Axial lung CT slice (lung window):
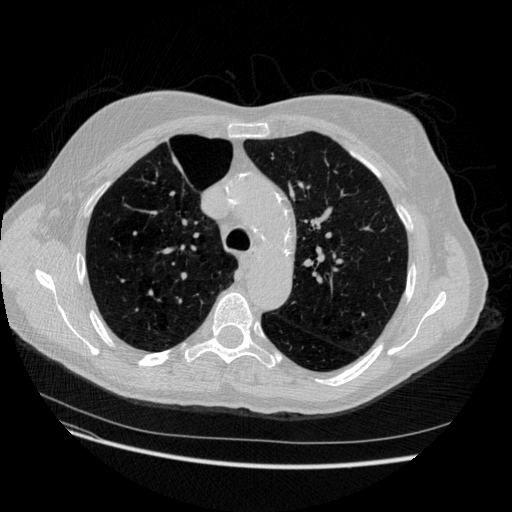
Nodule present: no